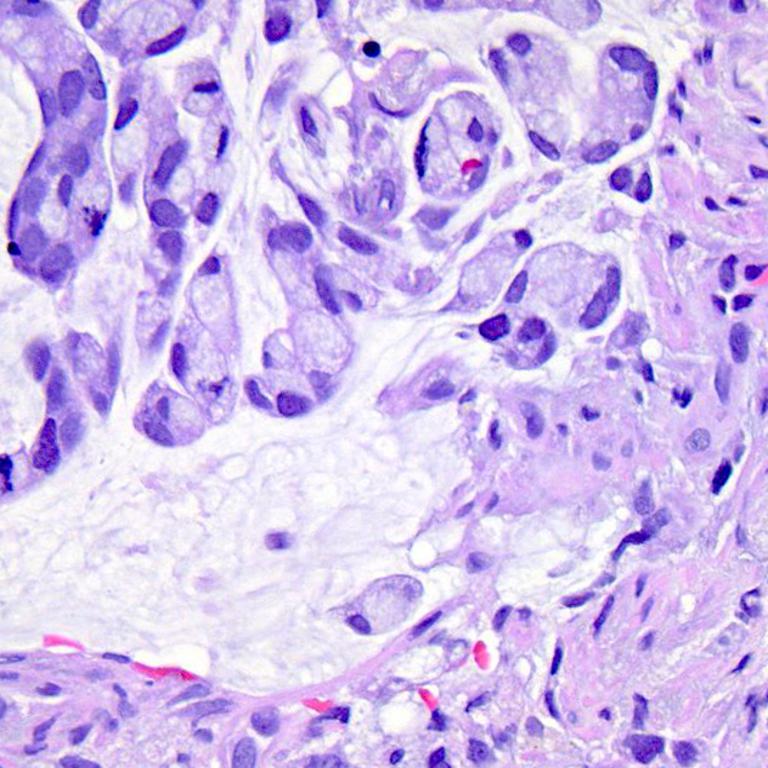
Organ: colon
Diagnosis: adenocarcinomas